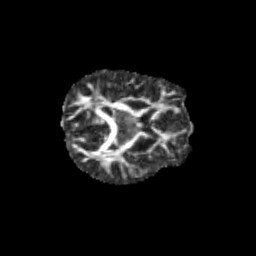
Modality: FA
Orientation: axial
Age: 12
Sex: female
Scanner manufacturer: siemens
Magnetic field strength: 3 T
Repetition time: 3.8 s
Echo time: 0.07 s